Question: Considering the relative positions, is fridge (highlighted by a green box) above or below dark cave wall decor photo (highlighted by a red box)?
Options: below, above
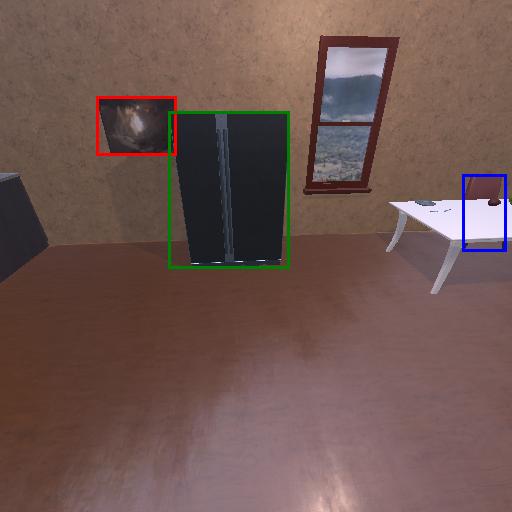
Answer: below